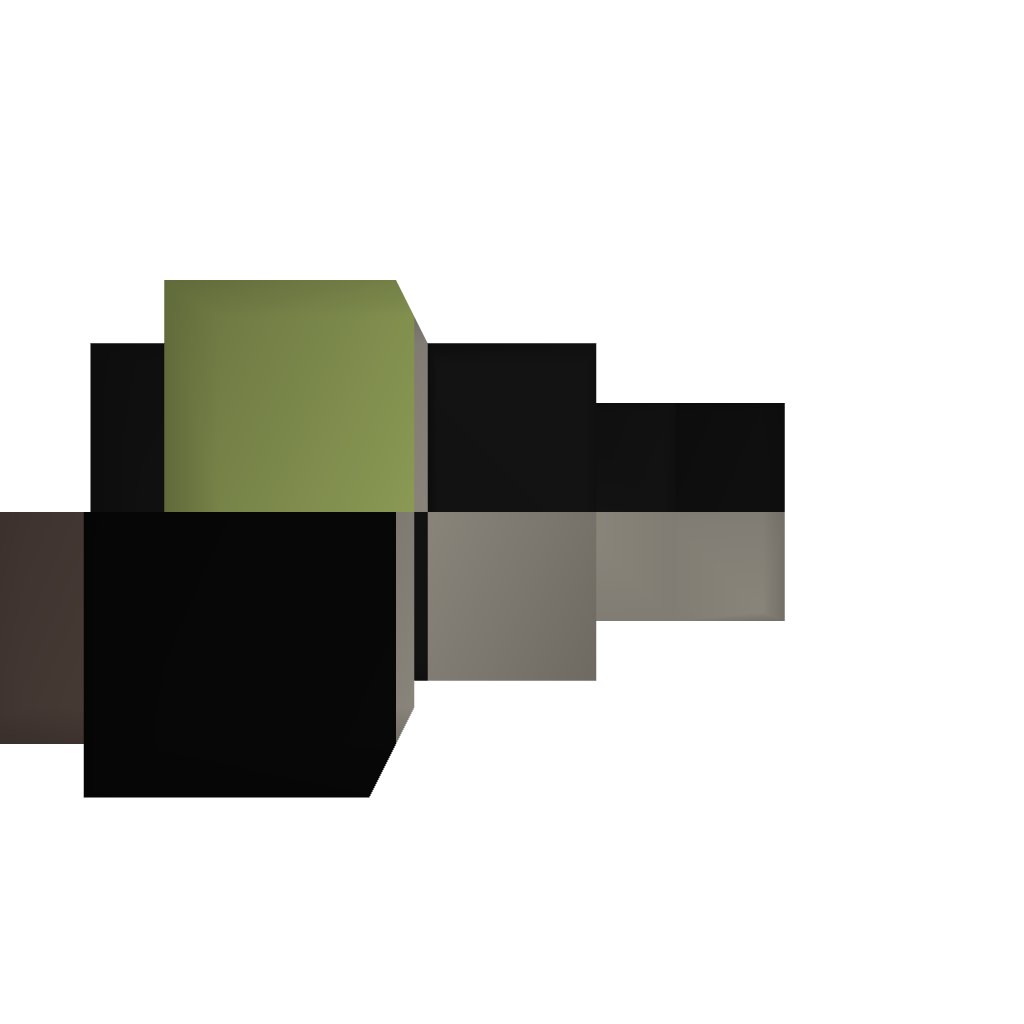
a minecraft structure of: No Night Device